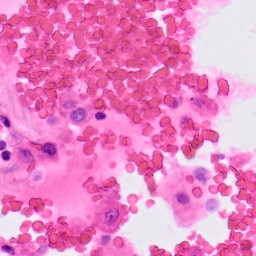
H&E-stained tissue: Lung